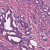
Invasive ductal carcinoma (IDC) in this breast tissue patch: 1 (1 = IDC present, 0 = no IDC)